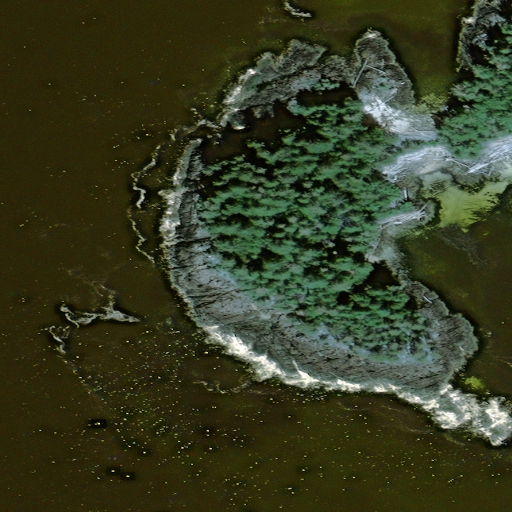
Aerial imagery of cape in Alaska named Foggy Point containing only unknown